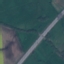
Land use / land cover: Highway